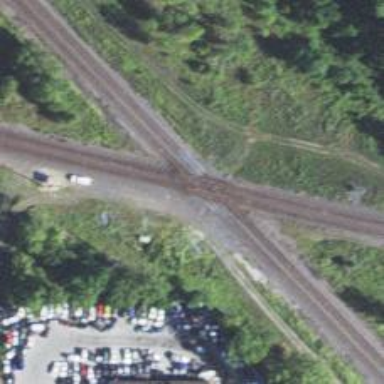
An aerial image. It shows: Railway crossing.